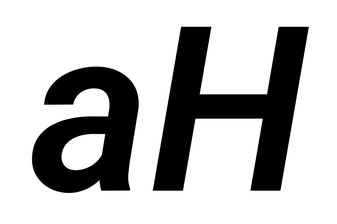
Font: Roboto-Italic_SemiBold_Italic